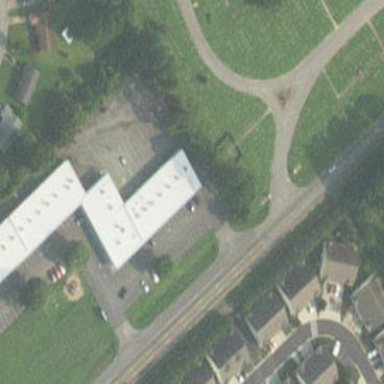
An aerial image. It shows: Commercial building.